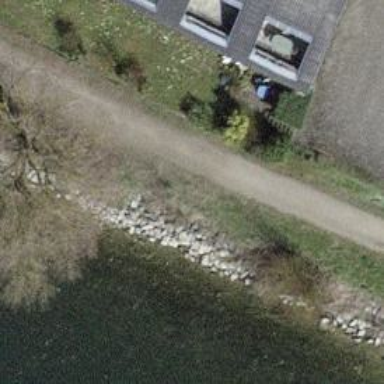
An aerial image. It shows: Unpaved path with excellent trail visibility.